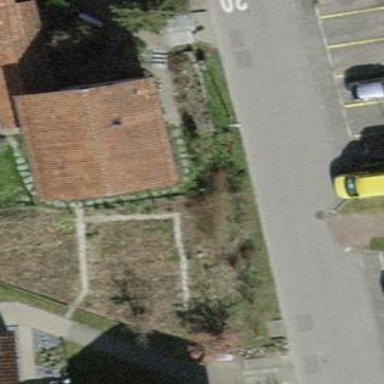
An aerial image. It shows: Building with tiled roof.